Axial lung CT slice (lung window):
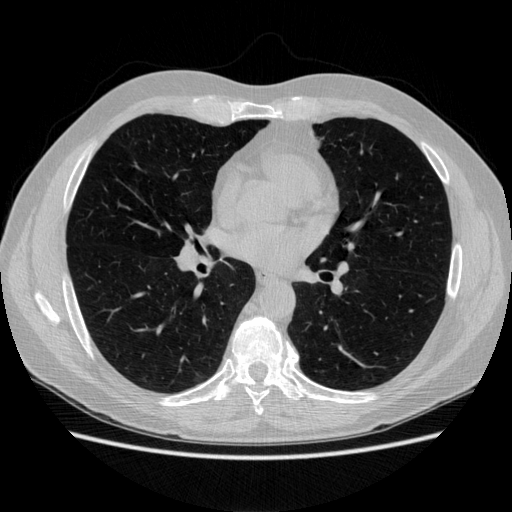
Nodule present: no